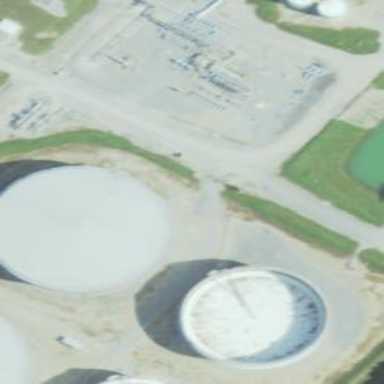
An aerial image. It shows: Storage tank which is man-made.